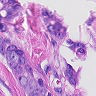
Metastatic tissue present: yes